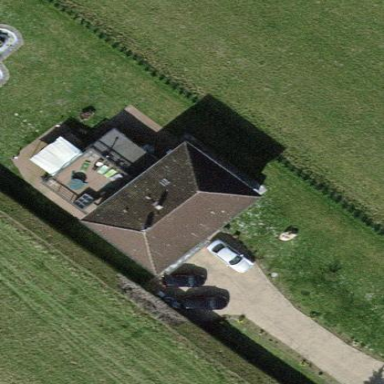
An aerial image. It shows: Detached building.